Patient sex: F
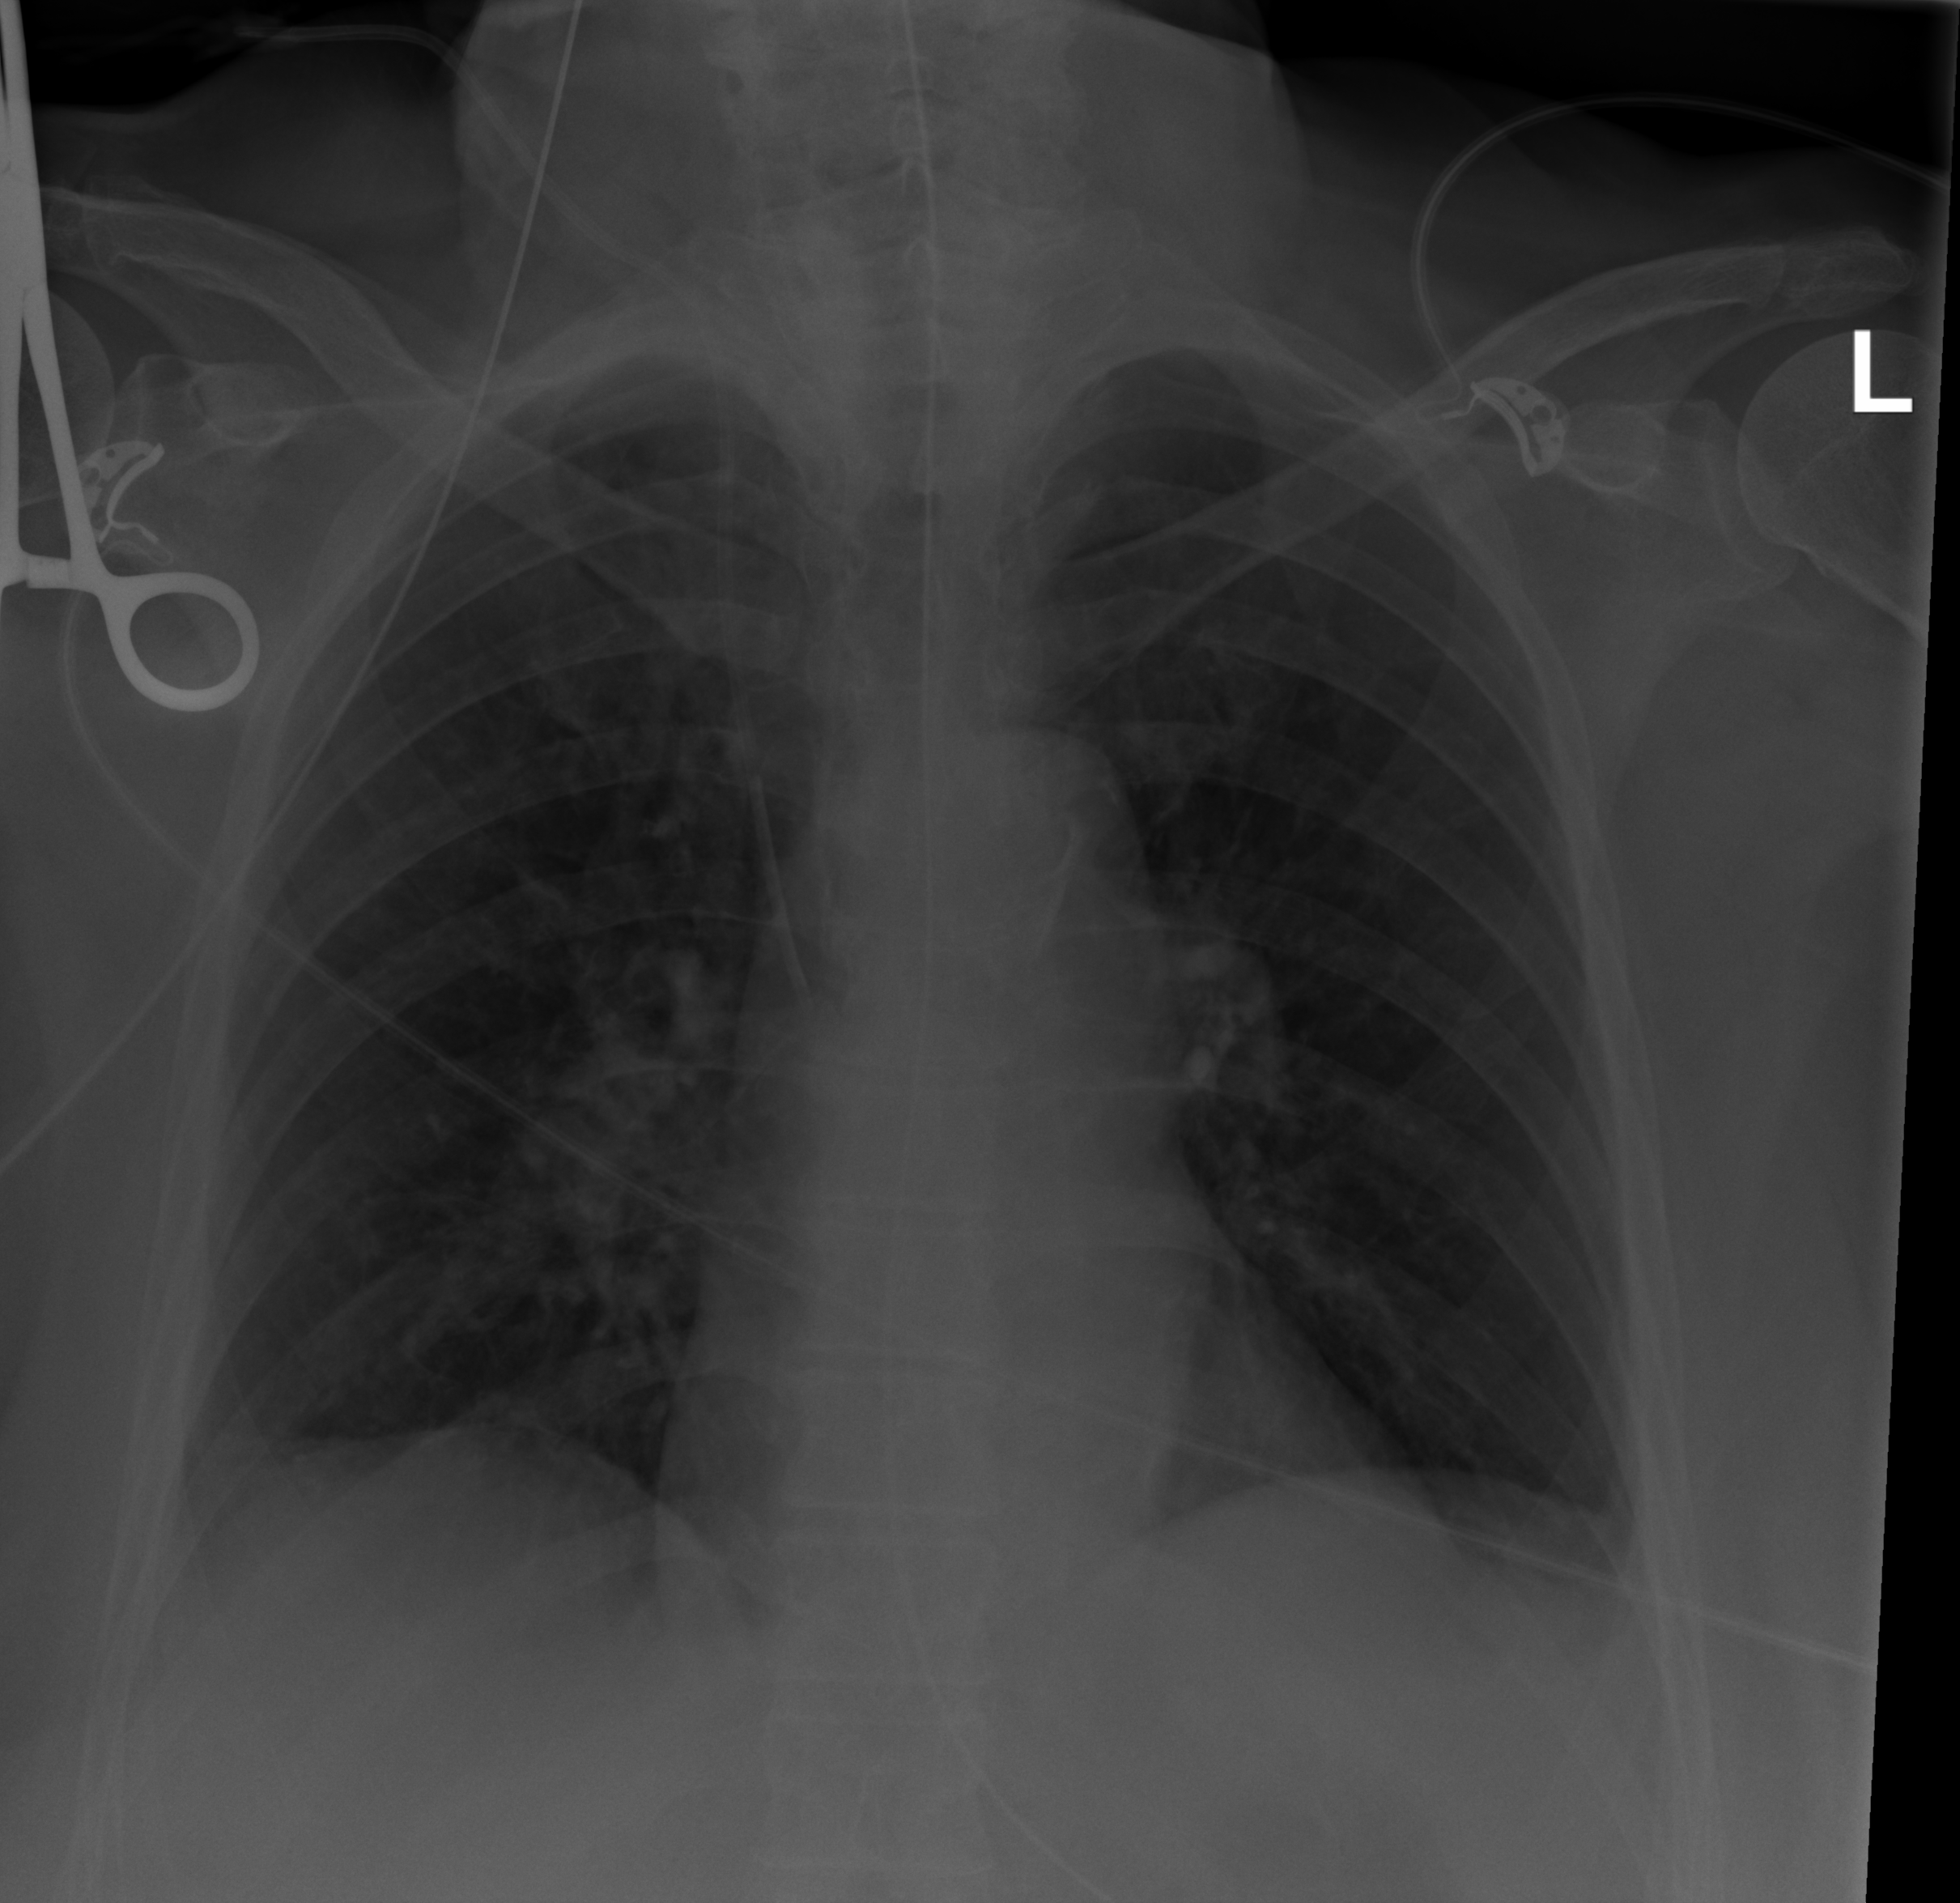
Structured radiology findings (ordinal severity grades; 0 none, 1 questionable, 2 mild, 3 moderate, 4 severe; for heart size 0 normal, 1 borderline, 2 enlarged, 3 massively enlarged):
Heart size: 0
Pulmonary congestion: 0
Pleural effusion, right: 0
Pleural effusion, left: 0
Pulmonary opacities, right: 0
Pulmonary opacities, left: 0
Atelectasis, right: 2
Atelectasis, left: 0